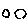
Label: circle